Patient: sex F, age 59
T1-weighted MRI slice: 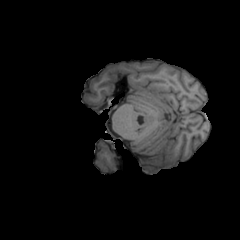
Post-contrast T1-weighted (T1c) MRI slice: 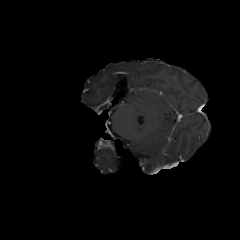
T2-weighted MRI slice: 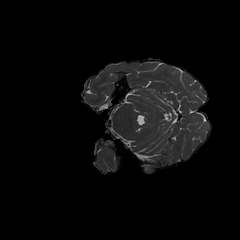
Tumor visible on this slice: no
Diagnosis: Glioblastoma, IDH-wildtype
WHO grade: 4